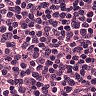
Metastatic tissue present: no